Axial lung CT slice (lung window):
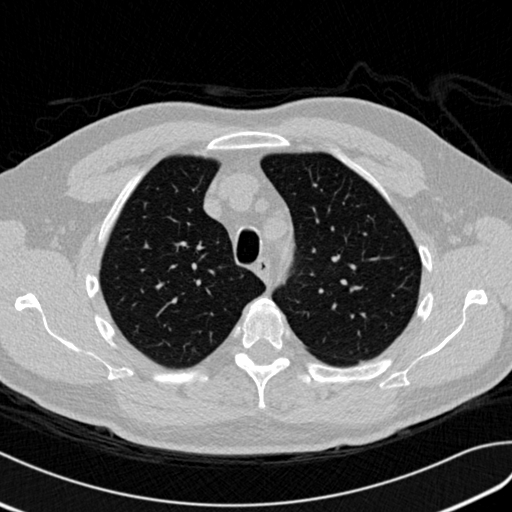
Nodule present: no